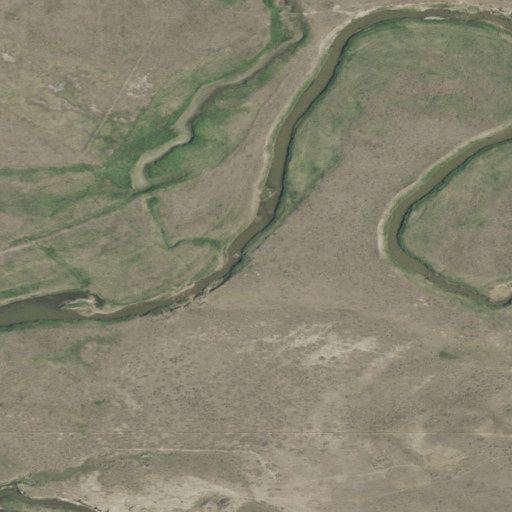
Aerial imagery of valley in Montana named Line Coulee containing grassland and shrub